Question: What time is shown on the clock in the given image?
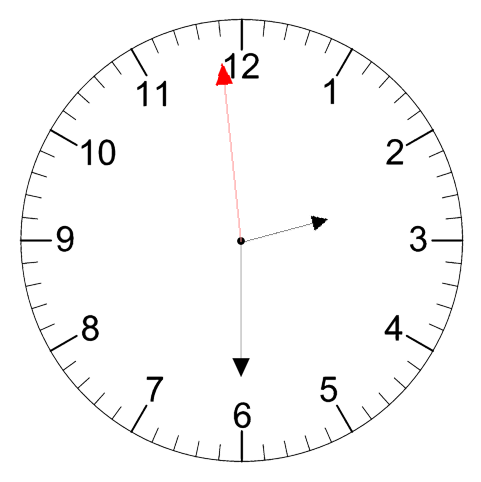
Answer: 02:29:59